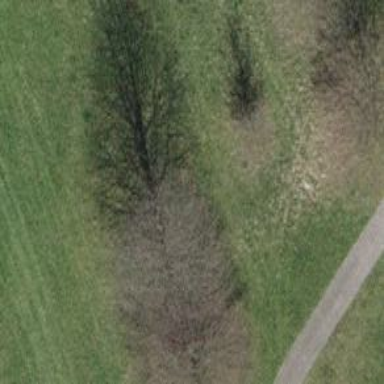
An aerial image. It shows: Urban area featuring tree as natural element.